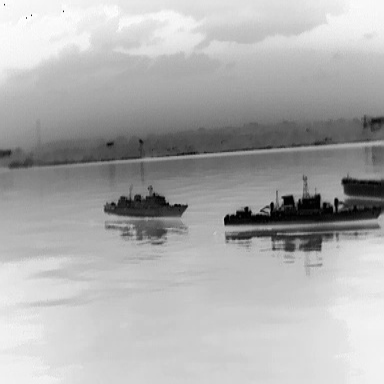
There are two warships in the infrared image.